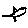
Label: bird